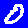
Digit: 0